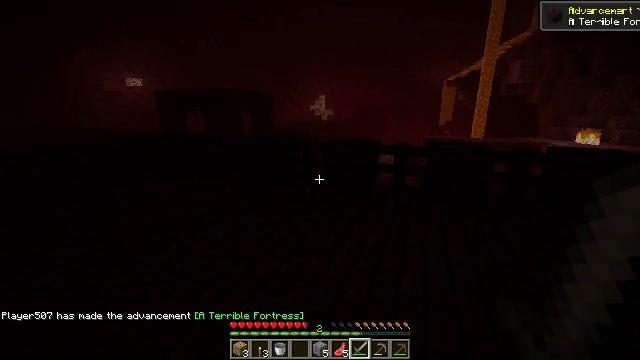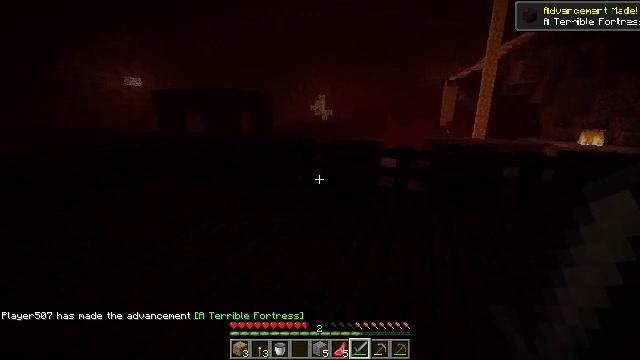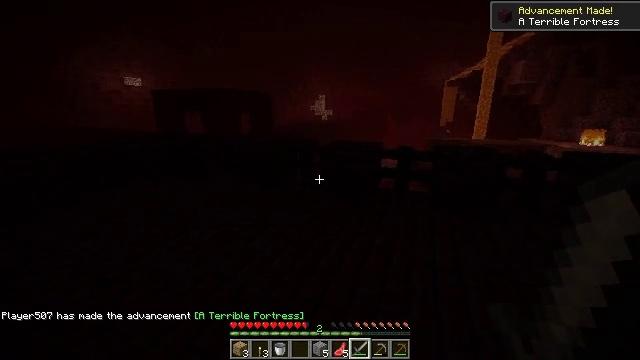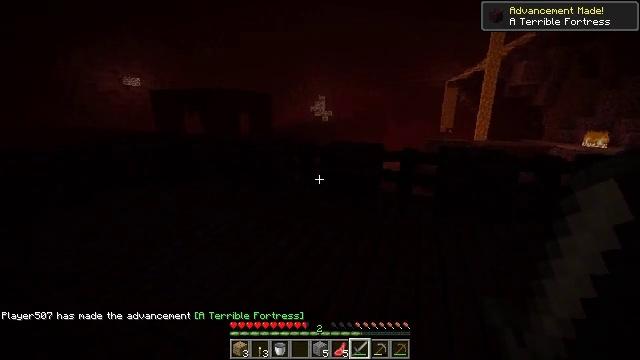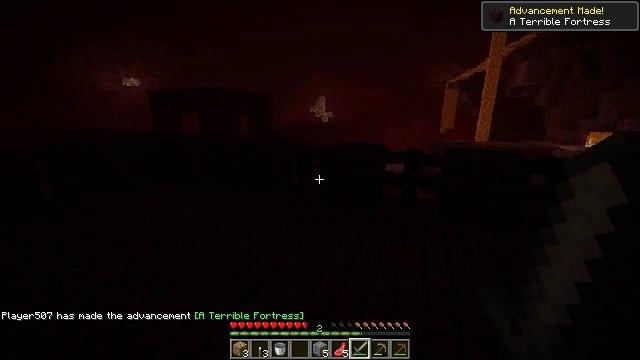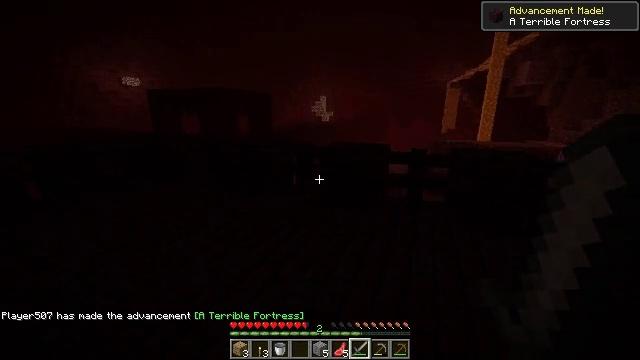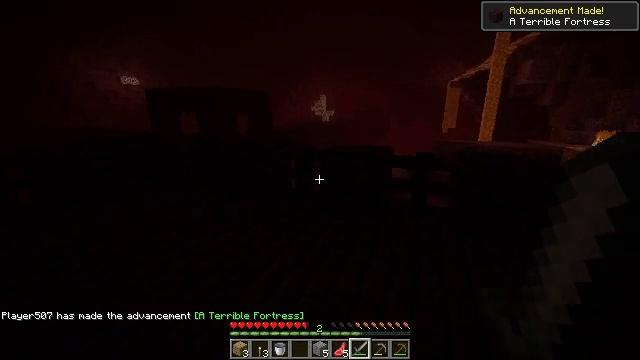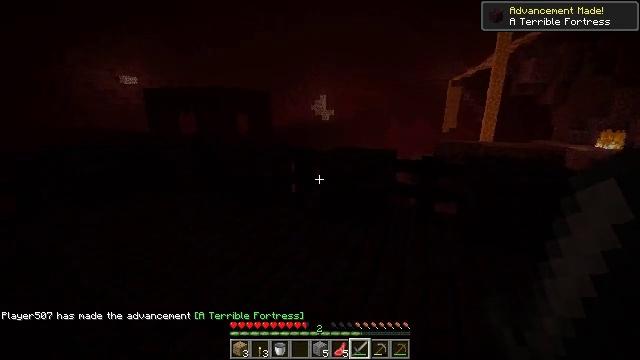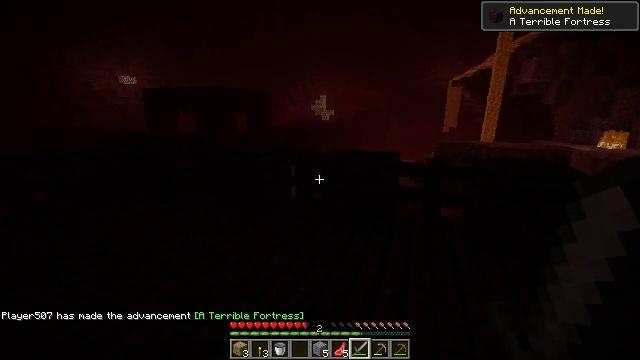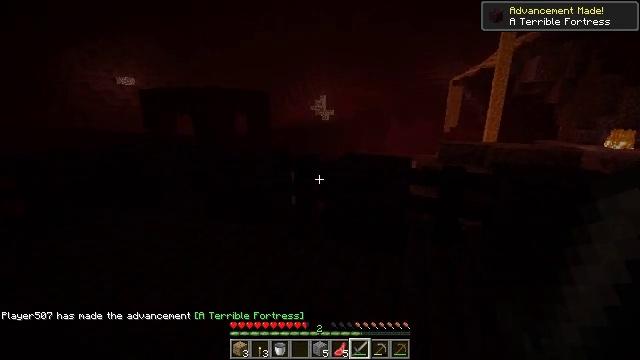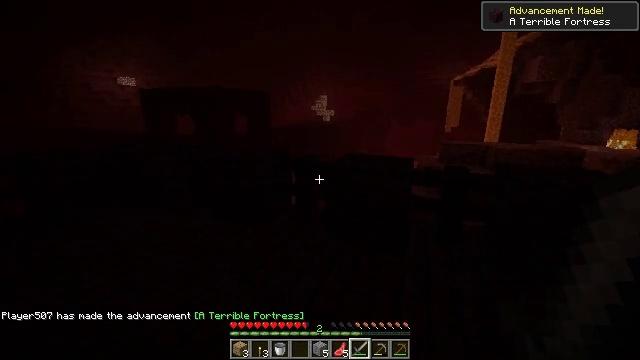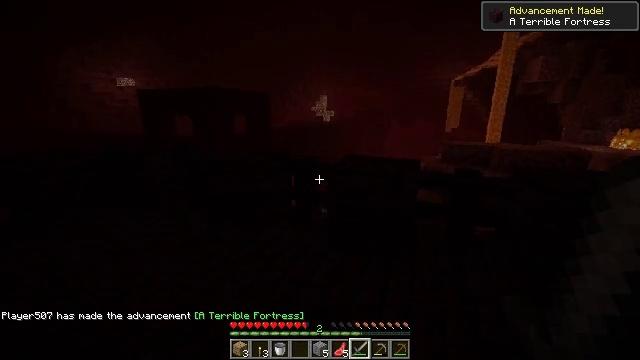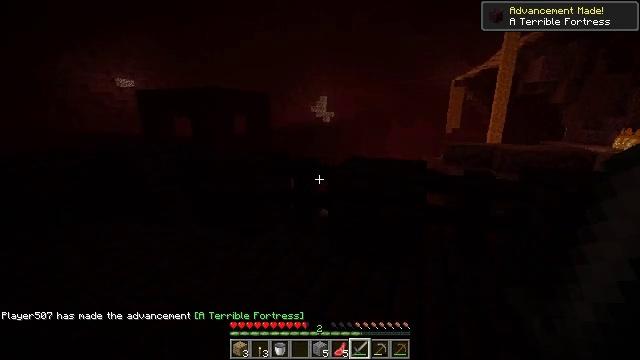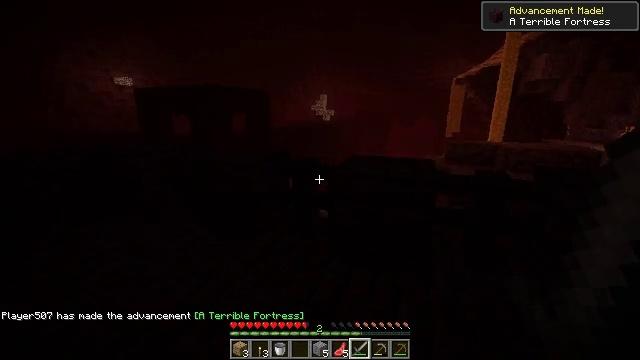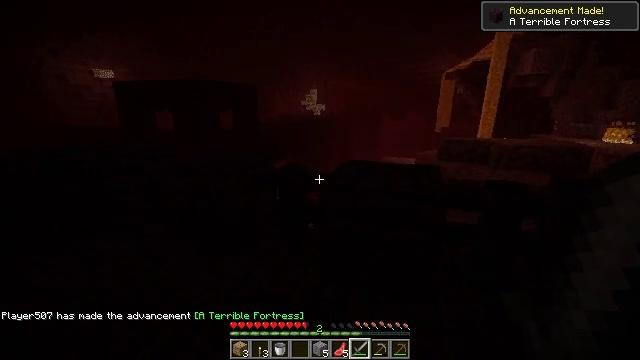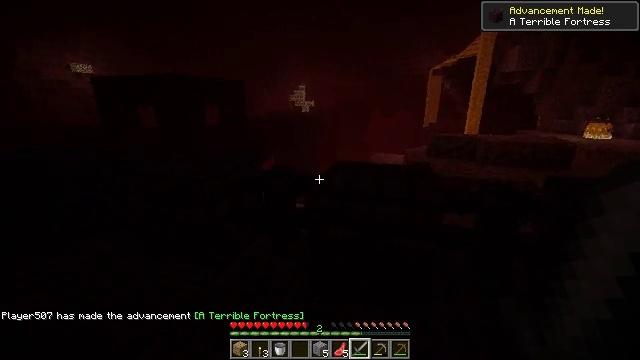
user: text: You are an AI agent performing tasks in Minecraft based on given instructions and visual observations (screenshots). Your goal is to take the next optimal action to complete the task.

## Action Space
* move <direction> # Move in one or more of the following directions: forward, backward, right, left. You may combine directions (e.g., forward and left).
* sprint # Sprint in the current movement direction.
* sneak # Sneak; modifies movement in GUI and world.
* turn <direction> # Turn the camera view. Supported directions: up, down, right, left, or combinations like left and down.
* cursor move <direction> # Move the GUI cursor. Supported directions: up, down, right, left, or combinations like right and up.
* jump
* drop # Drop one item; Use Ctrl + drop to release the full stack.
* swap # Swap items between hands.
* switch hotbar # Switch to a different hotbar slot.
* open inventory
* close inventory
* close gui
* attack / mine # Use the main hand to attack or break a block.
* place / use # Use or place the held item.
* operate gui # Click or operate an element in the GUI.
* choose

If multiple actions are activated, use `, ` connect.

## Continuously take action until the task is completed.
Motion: motion action
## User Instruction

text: Gather some nether bricks.
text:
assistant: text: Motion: move forward
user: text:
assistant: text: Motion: move forward
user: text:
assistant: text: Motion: move forward
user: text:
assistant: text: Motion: move forward
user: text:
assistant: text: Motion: move forward
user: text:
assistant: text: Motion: move forward
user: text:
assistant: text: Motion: move forward
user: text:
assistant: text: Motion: move forward
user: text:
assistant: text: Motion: move forward
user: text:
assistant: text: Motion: move forward
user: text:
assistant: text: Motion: move forward
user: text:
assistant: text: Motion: move forward
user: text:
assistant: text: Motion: move forward
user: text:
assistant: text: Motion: move forward, turn right
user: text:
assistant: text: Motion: move forward, turn right
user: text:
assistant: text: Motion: move forward, turn right
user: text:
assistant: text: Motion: move forward, turn right and down
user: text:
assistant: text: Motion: move forward, turn right and down
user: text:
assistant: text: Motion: move forward, turn right and down
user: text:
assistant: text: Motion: move forward, turn right and down
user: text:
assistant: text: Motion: move forward
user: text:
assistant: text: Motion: move forward
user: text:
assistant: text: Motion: move forward
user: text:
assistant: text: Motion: no_op
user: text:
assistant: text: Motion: turn down
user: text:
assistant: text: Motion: turn down
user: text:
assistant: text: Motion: turn down
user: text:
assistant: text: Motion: turn down
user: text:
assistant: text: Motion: turn down
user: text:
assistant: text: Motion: move forward, turn down